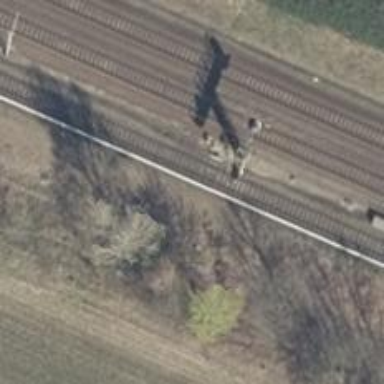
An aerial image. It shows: Railway signal.